七年级 · 计数
某校九年级学生中考体育选考项目组合情况的统计图如图所示, 若九年级学生共有 400 人, 则选择跳远、游泳、篮球项目组合的有 ( )

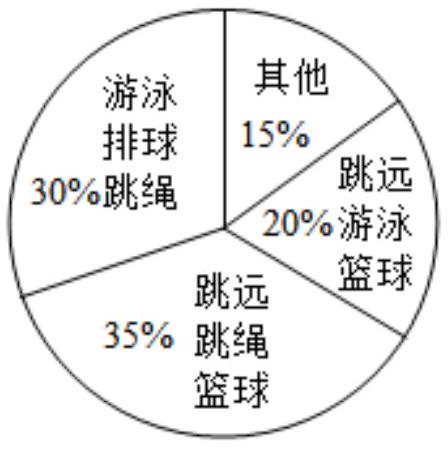
A. 60 人
B. 80 人
C. 120 人

D. 140 人

答案: B
解析: 【答案】 $B$

【解析】解: 根据题意知选择跳远、游泳、篮球项目组合的人数为 $400 \times 20 \%=80$ (人),故选: B.
用总人数乘以样本中选择跳远、游泳、篮球项目组合的人数所占比例即可.

本题主要考查扇形统计图, 扇形统计图是用整个圆表示总数用圆内各个扇形的大小表示各部分数量占总数的百分数. 通过扇形统计图可以很清楚地表示出各部分数量同总数之间的关系. 用整个圆的面积表示总数(单位1), 用圆的扇形面积表示各部分占总数的百分数.